Question: I have compiled a bunch of online resources that got me to here. Hopefully what I have is close. Unfortunately I have no Windows Programming experience. I come from a Linux background. I am also new to <URL> for Lua, but I know Lua well enough.
What I want to do is send a simple "Hello World" with 'sendMessage()' from the 'Win32 API' to a running 'Notepad.exe' window.
I got the process ID from the command prompt with the following command:
'''
tasklist /FI "IMAGENAME eq notepad.exe" /FI "USERNAME eq user"
'''

And I got the message to send code of 0x000C from <URL>.
So far this is what I have:
'''
require "luarocks.require"
require "alien"
myTestMessage = 0x000C -- Notepad "Set text" id
notepadPID = 2316 -- Notepad Process ID
-- Prototype the SendMessage function from User32.dll
local SendMessage= alien.User32.SendMessageA
SendMessage:types{ret ='long', abi = 'stdcall','long','long','string','string'}
-- Prototype the FindWindowExA function from User32.dll
local FindWindowEx = alien.User32.FindWindowExA
FindWindowEx:types{ret = 'long', abi = 'stdcall', 'long', 'long', 'string', 'string'}
-- Prototype the GetWindowThreadProcessID function from User32.dll
local GetWindowThreadProcessId = alien.User32.GetWindowThreadProcessId
GetWindowThreadProcessId:types{ret = 'long', abi = 'stdcall', 'long', 'pointer'}
local buffer = alien.buffer(4) -- This creates a 4-byte buffer
local threadID = GetWindowThreadProcessId(notepadPID, buffer) -- this fills threadID and our 4-byte buffer
local longFromBuffer = buffer:get(1, 'long') -- this tells that I want x bytes forming a 'long' value and starting at the first byte of the
-- 'buffer' to be in 'longFromBuffer' variable and let its type be 'long'
local handle = FindWindowEx(threadID, "0", "Edit", nil); -- Get the handle to send the message to
local x = SendMessage(handle, myTestMessage, "0", "Hello World!") -- Actually send the message
'''
A lot of this code was pieced together from the <URL>.
Is there anyone out there who could be a hero and explain to me what i'm doing wrong, and how I should go about this. And, most importantly, why!
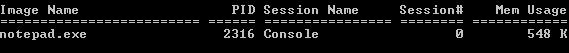
Answer: You are misusing GetWindowThreadProcessId() and FindWindowEx(). The first parameter to both of them is an HWND handle to the desired window, but you are passing a process ID to GetWindowThreadProcessId() and a thread ID to FindWindowEx(), both of which are wrong.
There is no straightforward way to get an HWND from a process ID. You would have to use EnumWindows() to loop through the currently running windows, calling GetWindowThreadProcessId() on each one until you find a matching process ID to the one you already have.